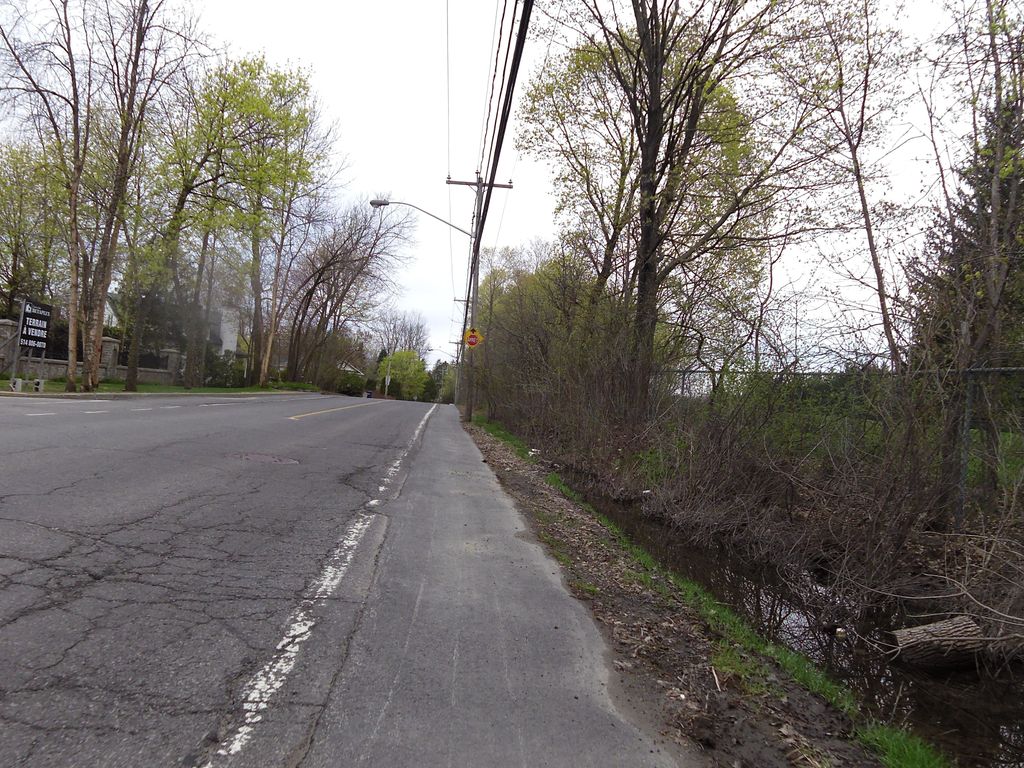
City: montreal